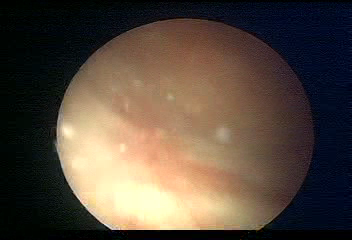
Modality: WLC
Class: Normal mucosa
Bladder cancer association: No